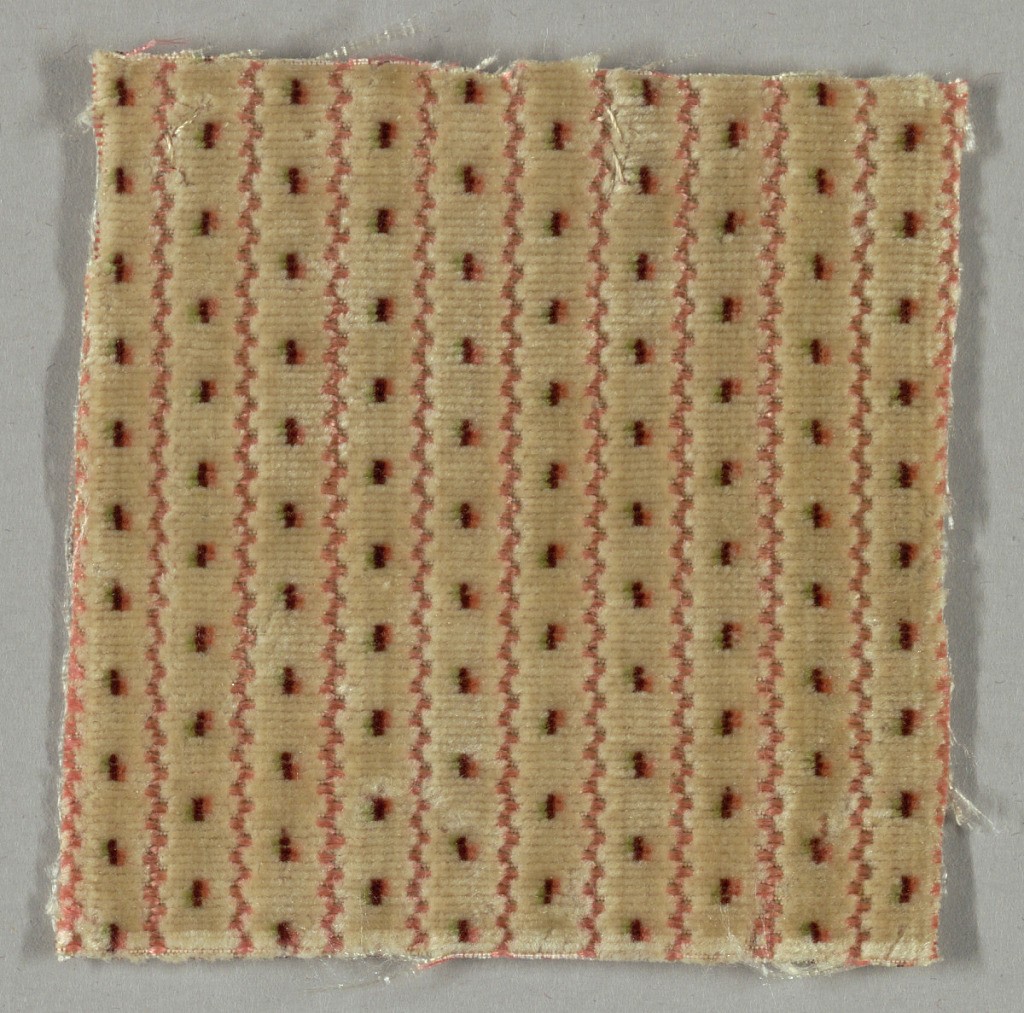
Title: Fragment
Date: late 18th century
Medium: silk Technique: cut supplementary warp pile (velvet) in a woven foundation
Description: Sample of "velours miniatures" has vertical stripes of red and black dots alternating with pink woven stripes.